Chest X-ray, AP view. Patient: 71 years old, sex M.
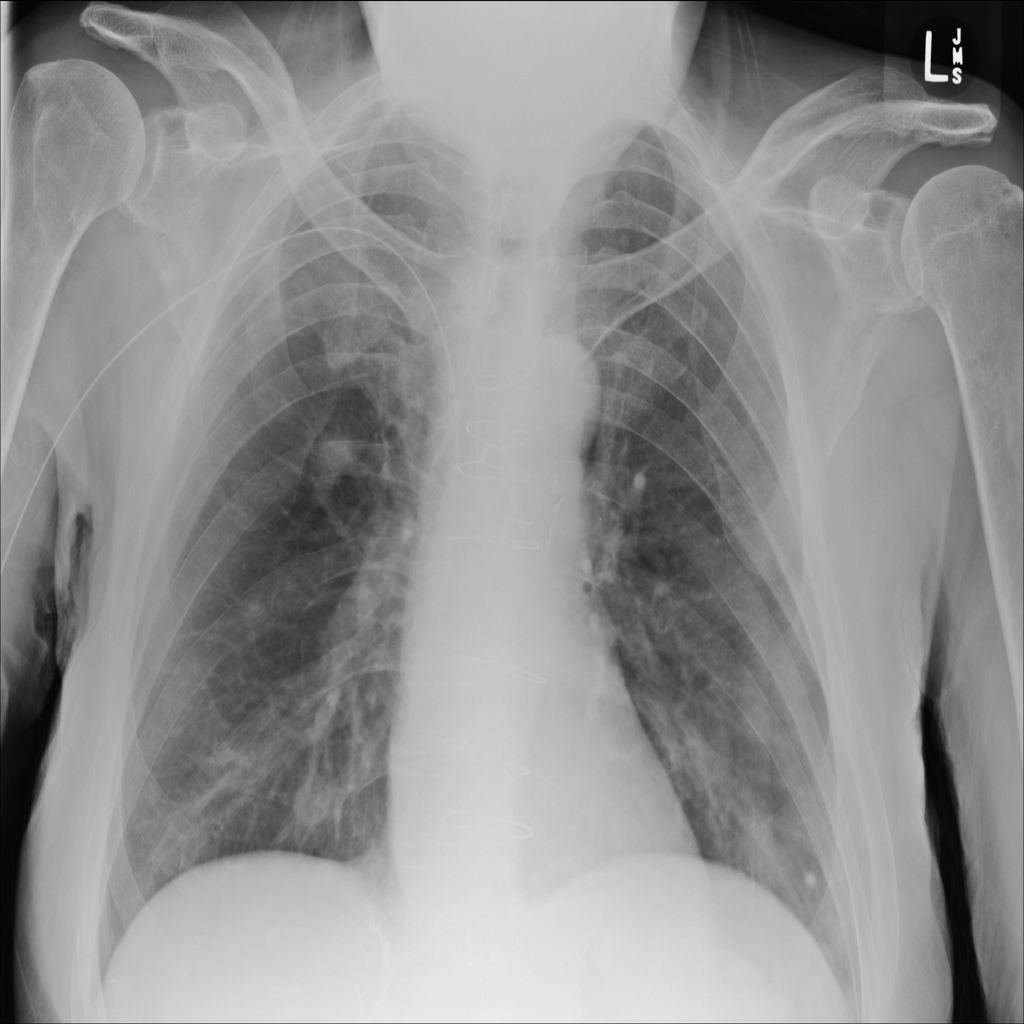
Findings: No Finding